Aerial crown-view tile of a tropical tree (Barro Colorado Island, Panama), acquired 20240918:
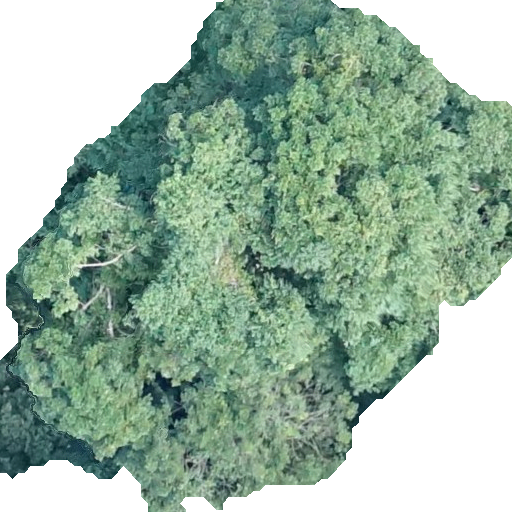
Species: Simarouba amara
GBIF accepted scientific name: Simarouba amara
Crown area: 292.554 m²